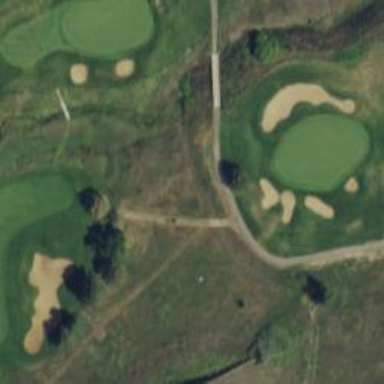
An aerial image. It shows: Well-maintained golf cart path. The track type is grade1.